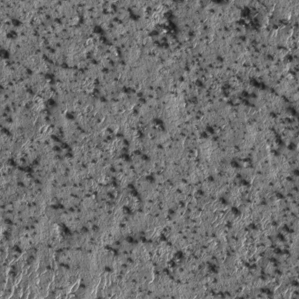
Label: frost